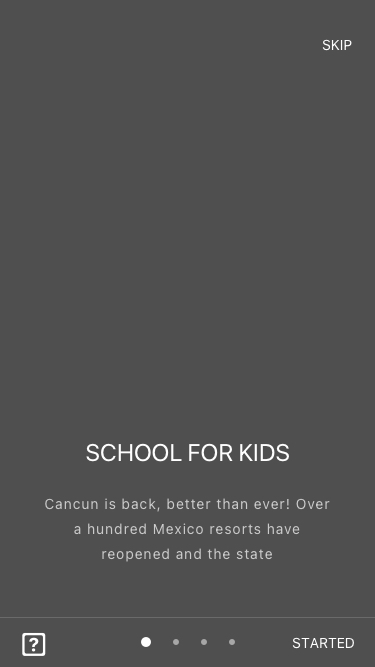
Text in this UI design:
Skip
school for kids
Cancun is back, better than ever! Over a hundred Mexico resorts have reopened and the state

Started